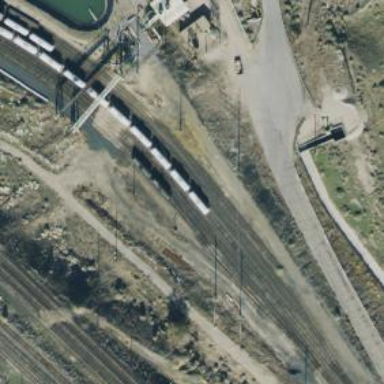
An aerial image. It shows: Railway yard in service.